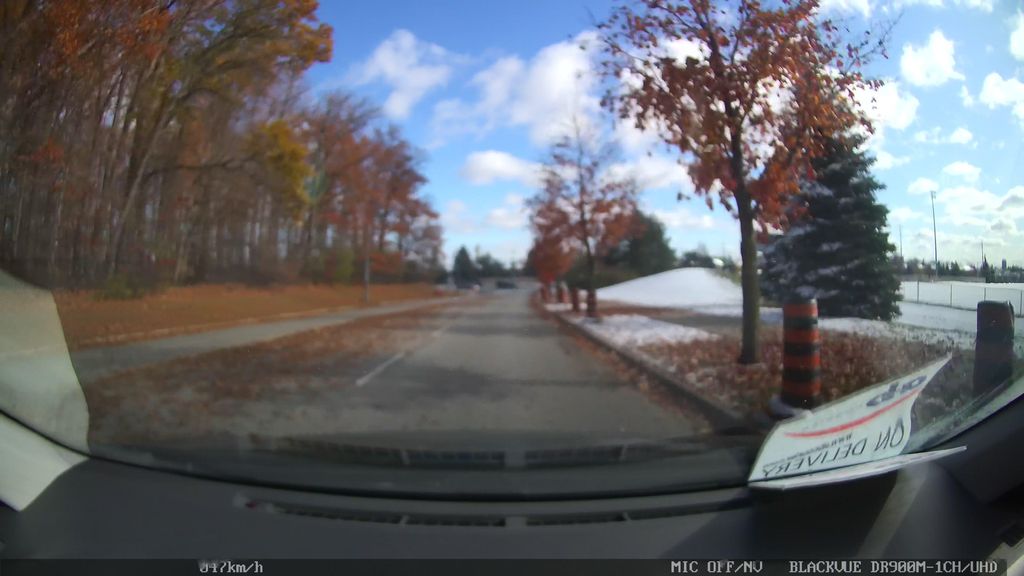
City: toronto